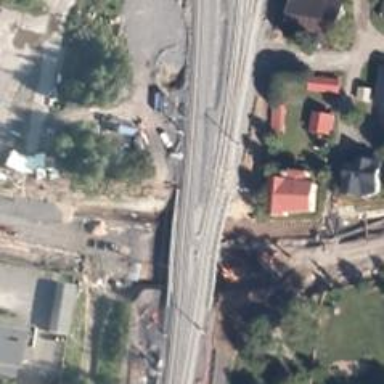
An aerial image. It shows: Bridge over railway with continuous electrified contact line.